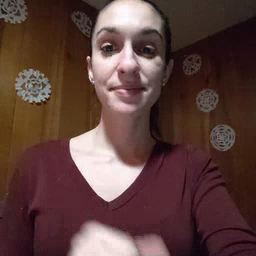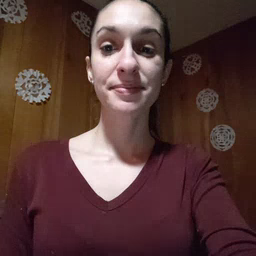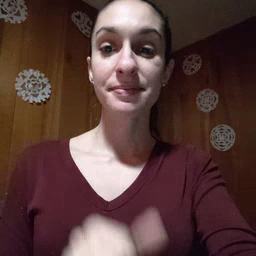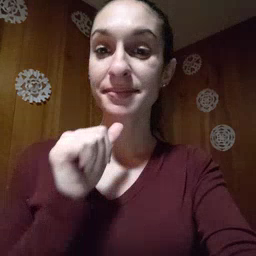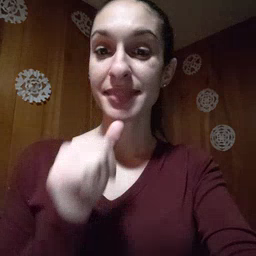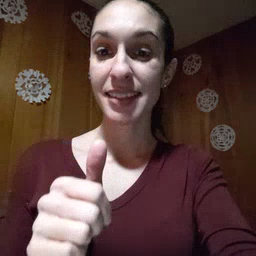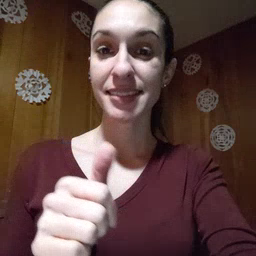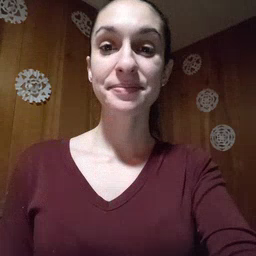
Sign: not